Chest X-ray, PA view. Patient: 41 years old, sex F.
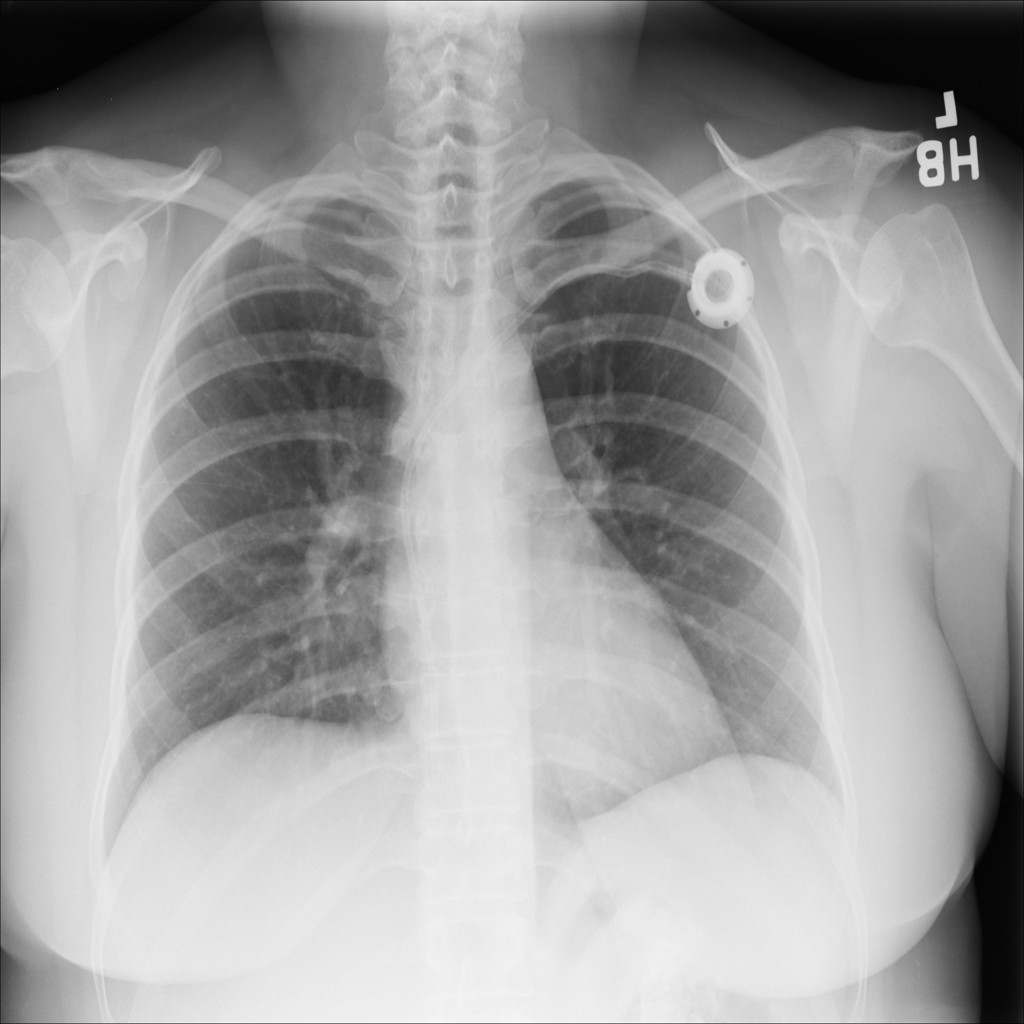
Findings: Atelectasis